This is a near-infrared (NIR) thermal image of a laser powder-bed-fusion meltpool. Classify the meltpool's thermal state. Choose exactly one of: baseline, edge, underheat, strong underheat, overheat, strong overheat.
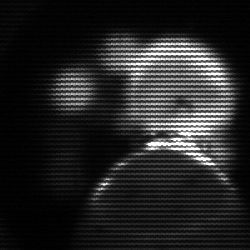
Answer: edge